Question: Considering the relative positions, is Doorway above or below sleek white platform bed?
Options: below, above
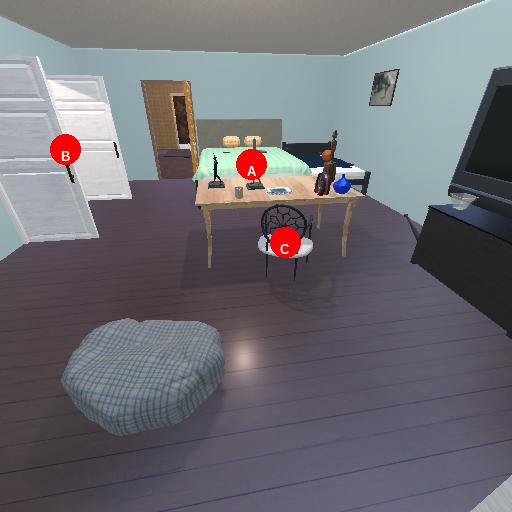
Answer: below